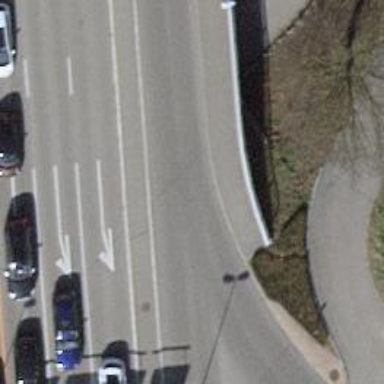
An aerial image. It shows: Secondary link road on asphalt bridge.